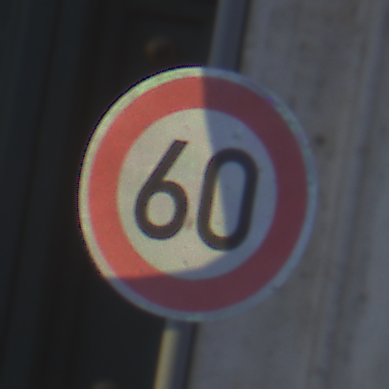
Verkehrszeichen: Geschwindigkeit60
Umgebung: Outdoor, Urban
Tageszeit: SunriseSunset
Wetter: Clear
Licht: Natural
Jahreszeit: NotSpecified
Kontrast: MediumContrast